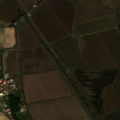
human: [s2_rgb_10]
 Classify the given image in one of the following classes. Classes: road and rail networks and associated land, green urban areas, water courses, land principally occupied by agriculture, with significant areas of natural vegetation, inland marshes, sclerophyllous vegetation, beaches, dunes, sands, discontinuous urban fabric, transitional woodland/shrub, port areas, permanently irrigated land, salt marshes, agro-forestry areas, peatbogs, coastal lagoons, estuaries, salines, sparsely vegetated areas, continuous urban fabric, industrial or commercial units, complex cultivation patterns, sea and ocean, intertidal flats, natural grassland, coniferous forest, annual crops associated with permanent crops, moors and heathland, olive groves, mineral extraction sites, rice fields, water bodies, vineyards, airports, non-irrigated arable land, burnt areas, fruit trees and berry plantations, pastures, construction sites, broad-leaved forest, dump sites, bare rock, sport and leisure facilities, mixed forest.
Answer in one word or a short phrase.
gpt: permanently irrigated land, rice fields, complex cultivation patterns